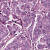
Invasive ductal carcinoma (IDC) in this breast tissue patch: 1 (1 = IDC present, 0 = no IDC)